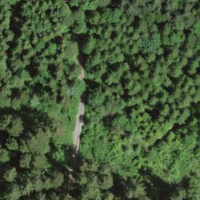
EUNIS habitat code: 43
Species observed at this site:
Petasites albus